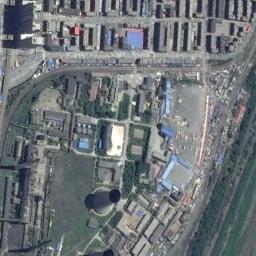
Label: thermal_power_station